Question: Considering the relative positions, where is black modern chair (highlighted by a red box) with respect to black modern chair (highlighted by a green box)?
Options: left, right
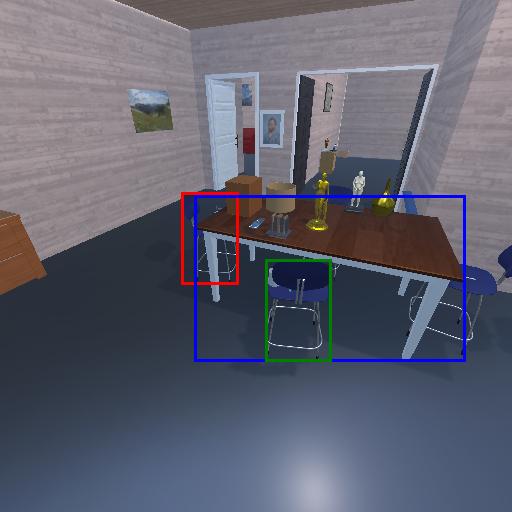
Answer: left